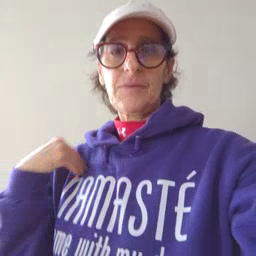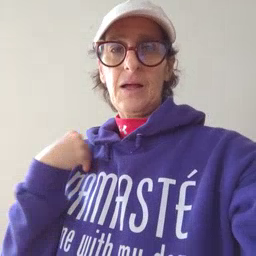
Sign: animal